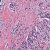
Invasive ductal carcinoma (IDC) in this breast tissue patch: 1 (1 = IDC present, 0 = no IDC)